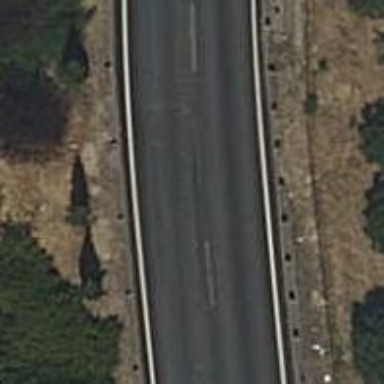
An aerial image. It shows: Motorway link.